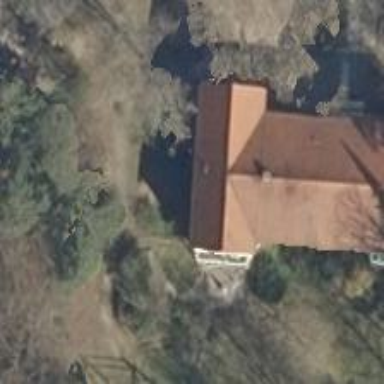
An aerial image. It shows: Gabled building.